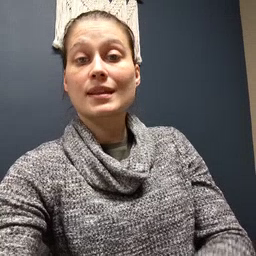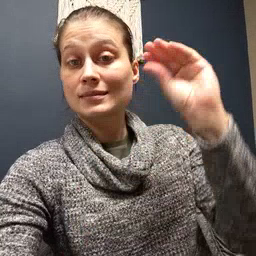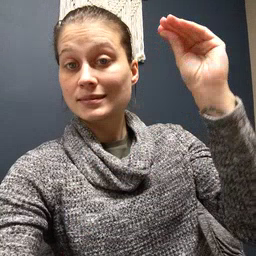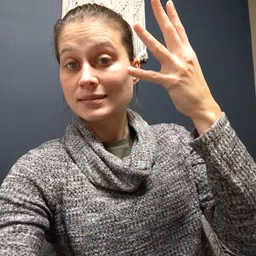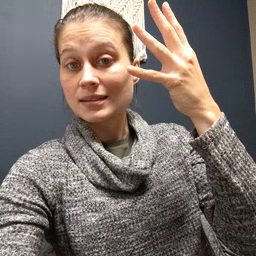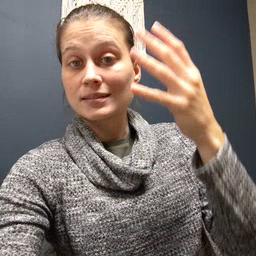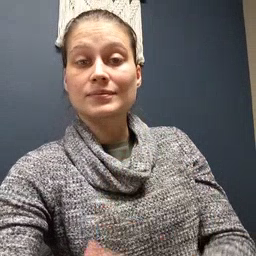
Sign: sun